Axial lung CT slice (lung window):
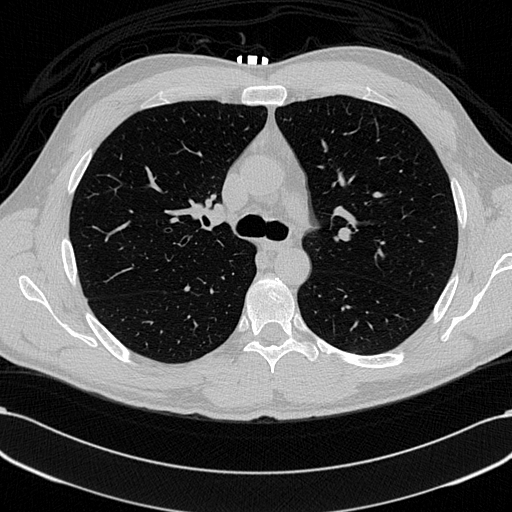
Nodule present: no